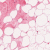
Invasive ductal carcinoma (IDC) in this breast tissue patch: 0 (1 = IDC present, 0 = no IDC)